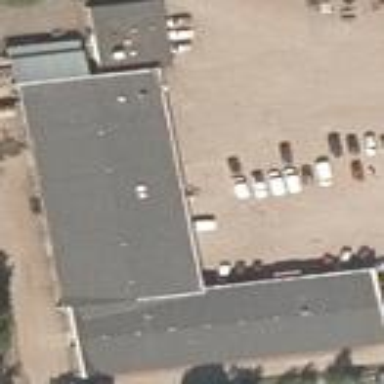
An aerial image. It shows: Warehouse building.